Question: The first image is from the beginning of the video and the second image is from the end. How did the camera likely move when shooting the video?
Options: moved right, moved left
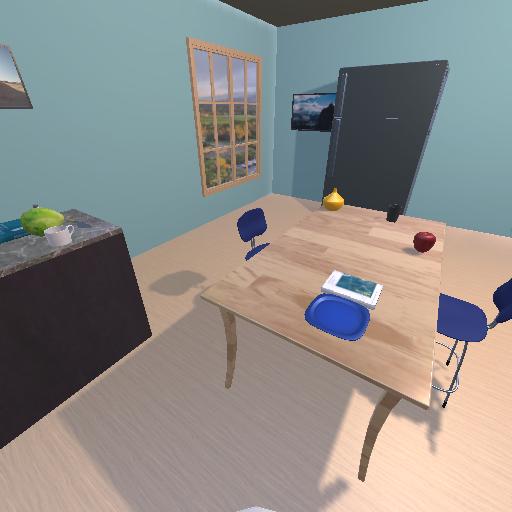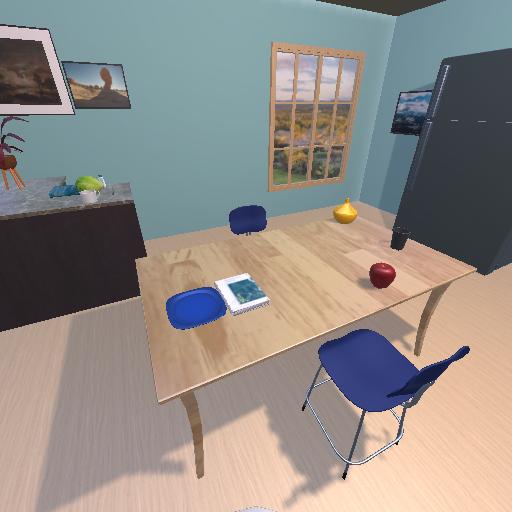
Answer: moved right